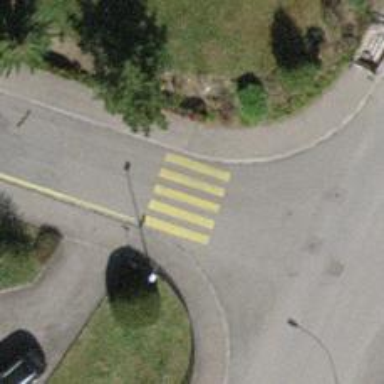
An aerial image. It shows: Zebra crossing on the road.